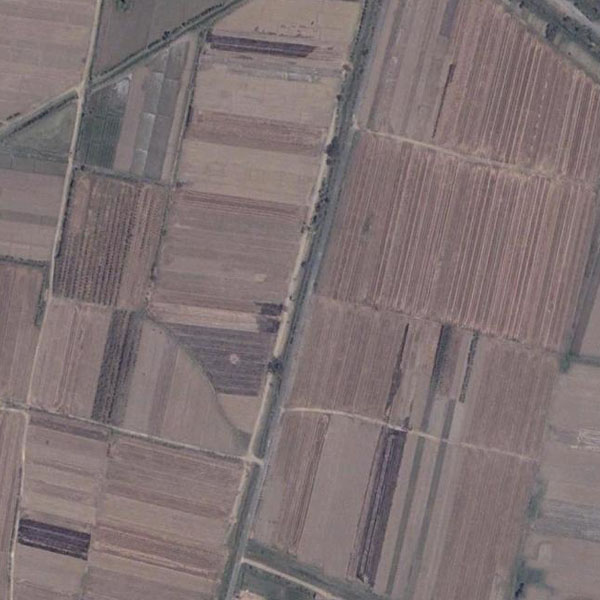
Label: Farmland